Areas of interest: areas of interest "Park Square"
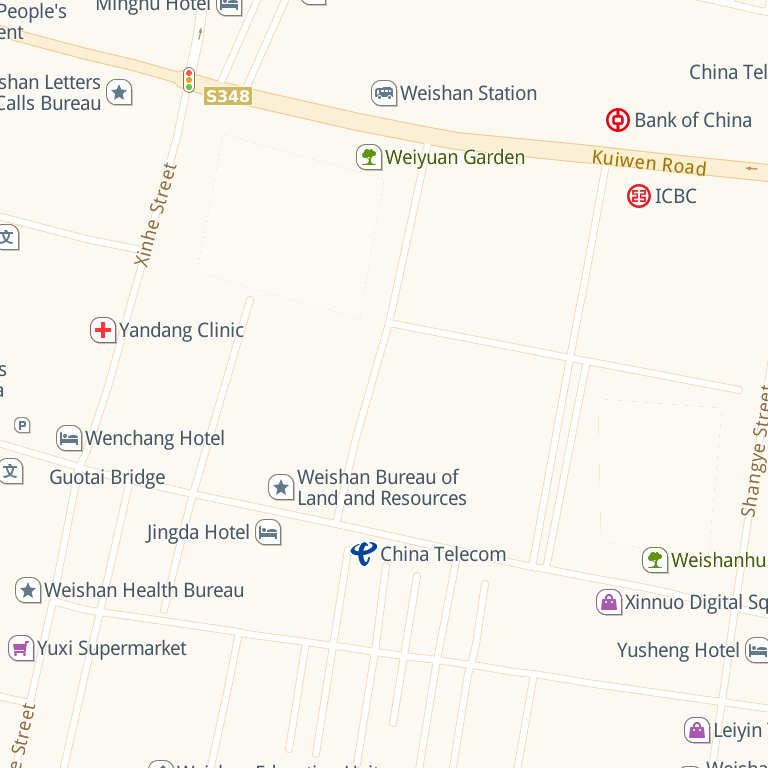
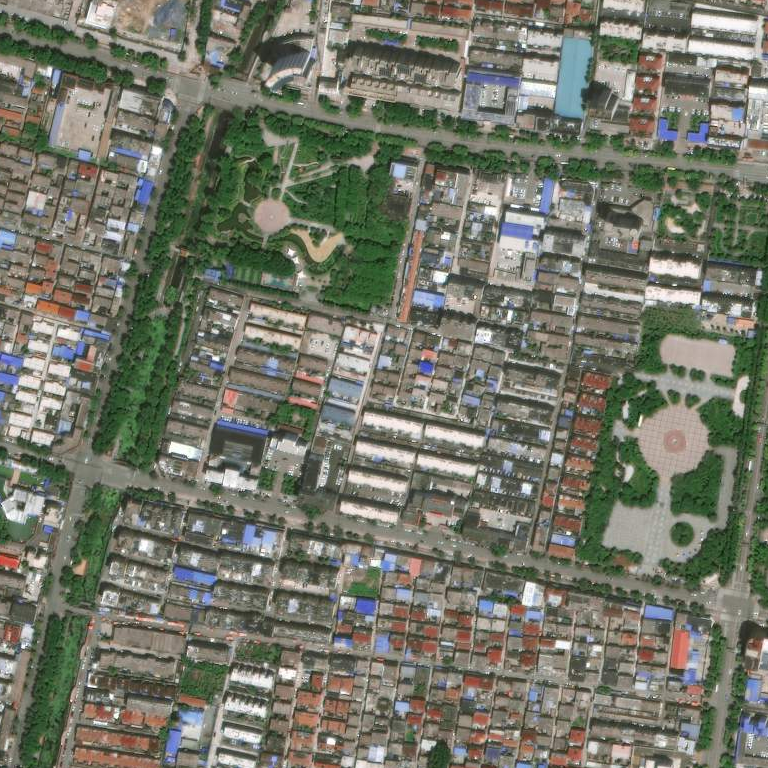